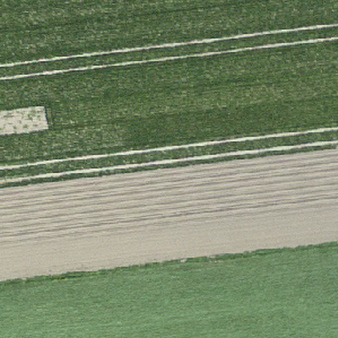
Label: other